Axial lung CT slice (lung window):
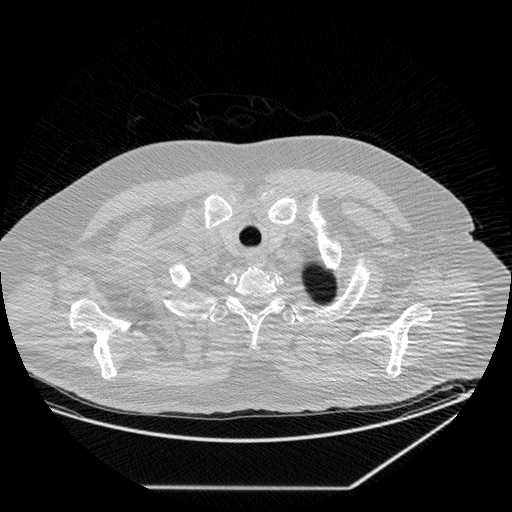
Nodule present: no